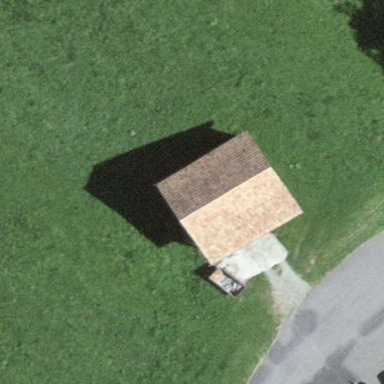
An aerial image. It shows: Rural barn.